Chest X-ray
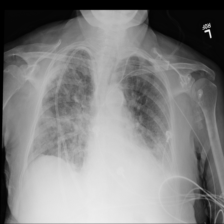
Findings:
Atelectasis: positive
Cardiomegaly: negative
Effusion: positive
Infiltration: positive
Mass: negative
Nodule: positive
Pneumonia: negative
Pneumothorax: negative
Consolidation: negative
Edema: negative
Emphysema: negative
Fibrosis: negative
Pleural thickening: negative
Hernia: negative